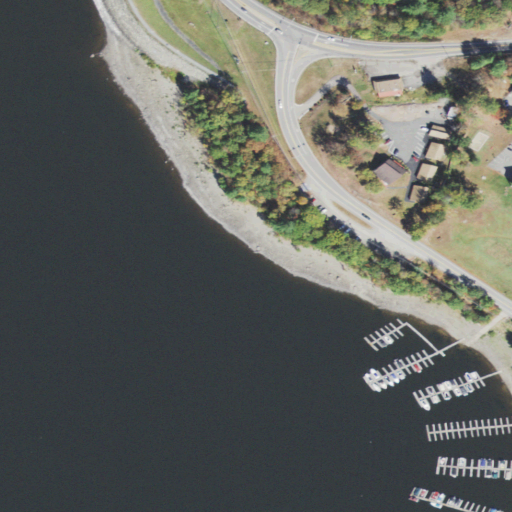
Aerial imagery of levee in Pennsylvania named Tafton Dike containing open water, low intensity development, medium intensity development, herbaceous wetlands, barren land, deciduous forest, open development, pasture, grassland, and woody wetlands